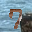
Label: 7